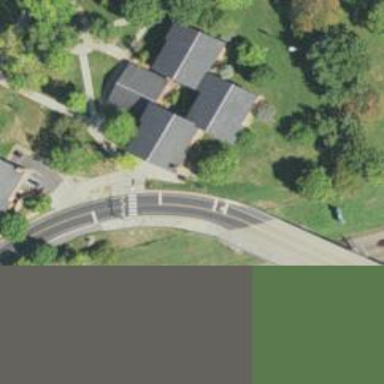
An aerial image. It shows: Footway with asphalt surface and zebra crossing.